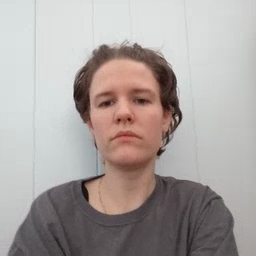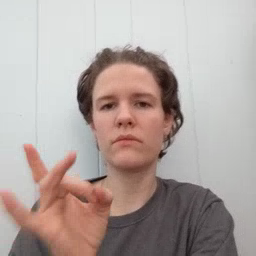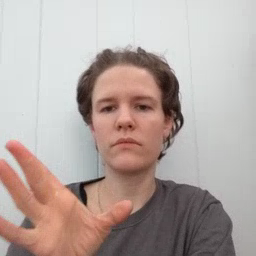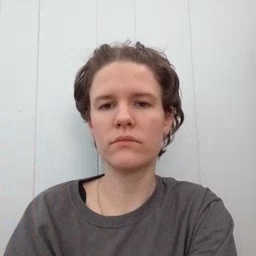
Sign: yucky